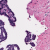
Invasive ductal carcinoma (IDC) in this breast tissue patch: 0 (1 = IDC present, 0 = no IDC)